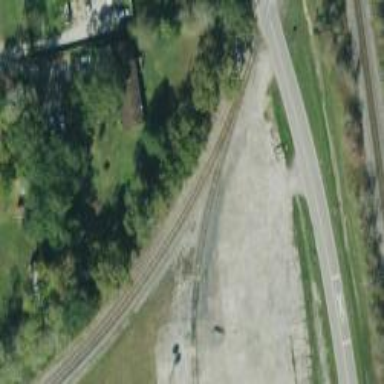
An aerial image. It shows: Rail spur service.